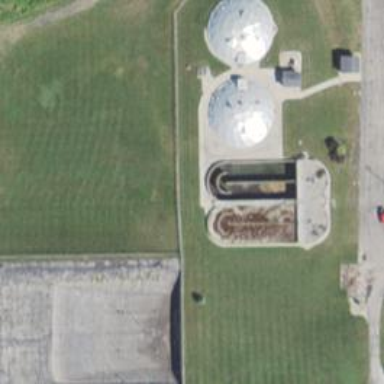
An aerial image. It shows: Wastewater plant.